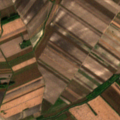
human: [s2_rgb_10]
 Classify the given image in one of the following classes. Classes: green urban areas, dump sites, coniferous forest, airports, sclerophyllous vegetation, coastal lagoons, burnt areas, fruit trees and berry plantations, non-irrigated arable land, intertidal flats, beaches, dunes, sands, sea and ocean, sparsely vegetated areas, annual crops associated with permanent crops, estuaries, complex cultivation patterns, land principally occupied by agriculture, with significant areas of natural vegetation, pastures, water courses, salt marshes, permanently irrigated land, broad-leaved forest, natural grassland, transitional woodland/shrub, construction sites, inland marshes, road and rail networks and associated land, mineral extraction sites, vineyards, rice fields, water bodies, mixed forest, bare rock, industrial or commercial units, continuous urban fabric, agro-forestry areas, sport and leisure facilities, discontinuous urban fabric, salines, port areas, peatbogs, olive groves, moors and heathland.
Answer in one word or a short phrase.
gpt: non-irrigated arable land